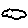
Label: cloud